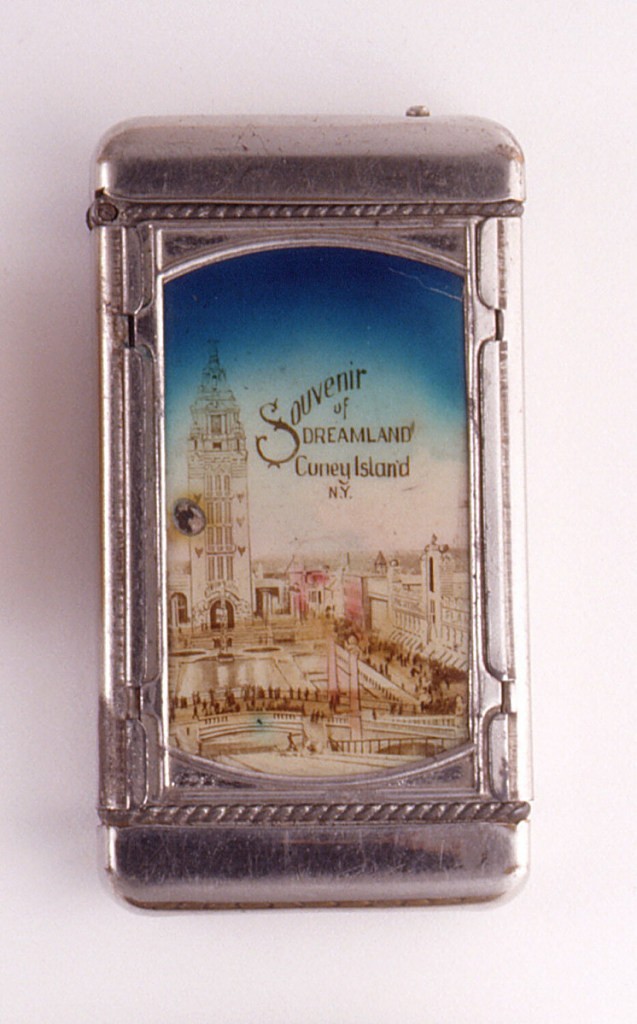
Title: "Dreamland, Coney Island"
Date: ca. 1910
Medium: Plated metal, printed celluloid
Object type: Matchsafe
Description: Rectangular, featuring smaller rectangular panel insert with colored image of amusement park, inscribed "Souvenir of Dreamland, Coney Island, N.Y.", reverse features rectangular panel insert with colored image, inscribed "Chutes and Lake Dreamland, Coney Island". Lid hinged on side. Striker on bottom.